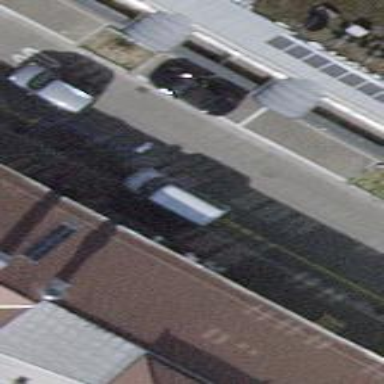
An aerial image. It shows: Parking lane.